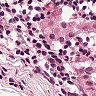
Metastatic tissue present: yes